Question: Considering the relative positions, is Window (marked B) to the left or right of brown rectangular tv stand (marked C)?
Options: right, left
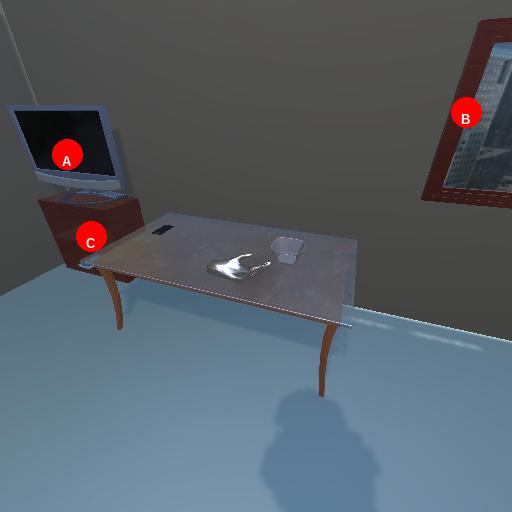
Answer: right